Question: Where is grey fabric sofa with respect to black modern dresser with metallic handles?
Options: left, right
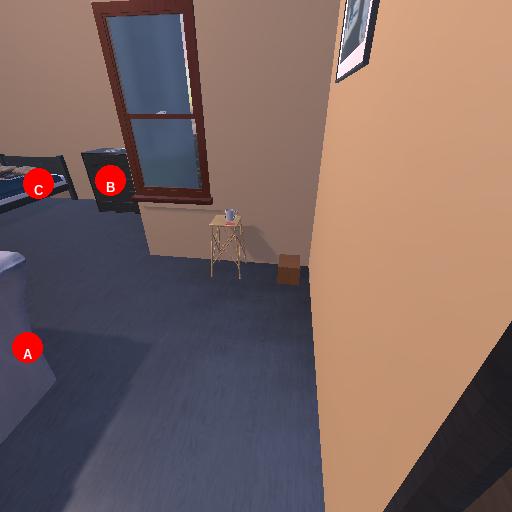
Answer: left